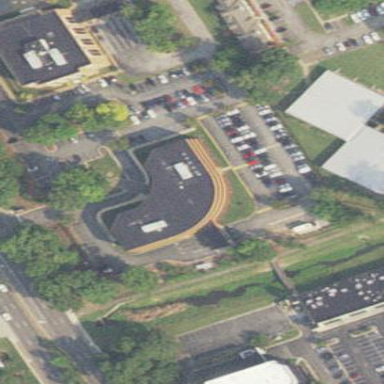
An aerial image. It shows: Commercial building.